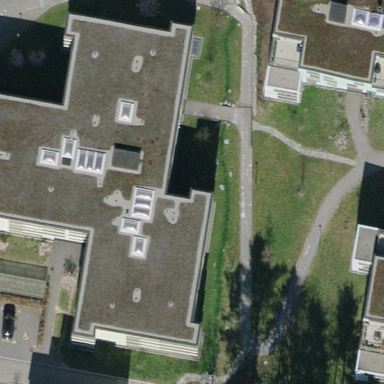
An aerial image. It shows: Flat roof building with modern design.